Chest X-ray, PA view. Patient: 57 years old, sex M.
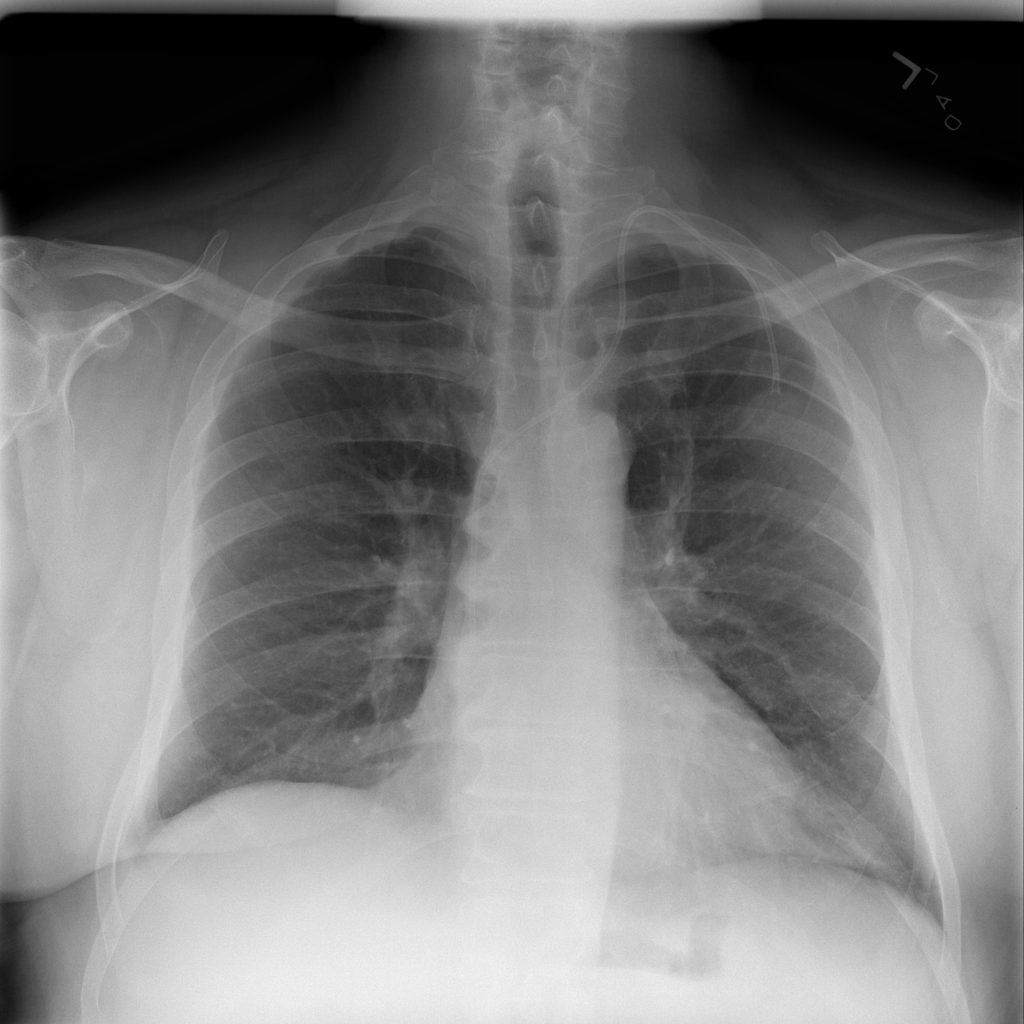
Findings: No Finding